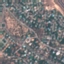
Label: Residential